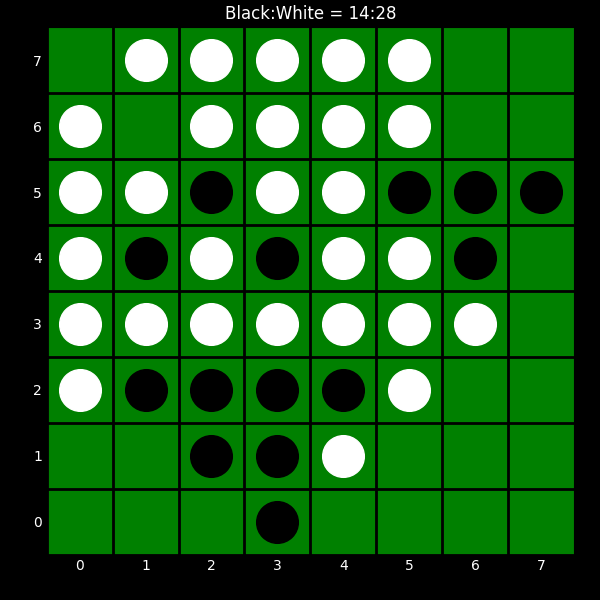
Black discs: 14
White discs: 28